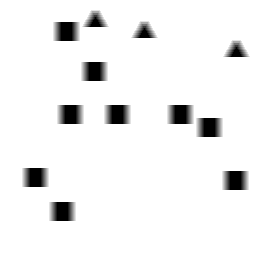
Squares: 9
Triangles: 3
Stars: 0
Total shapes: 12